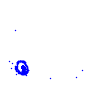
Particle: electron